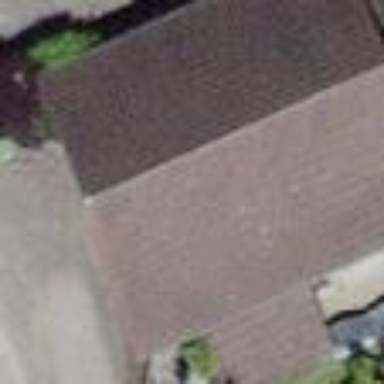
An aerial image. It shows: Garage building.